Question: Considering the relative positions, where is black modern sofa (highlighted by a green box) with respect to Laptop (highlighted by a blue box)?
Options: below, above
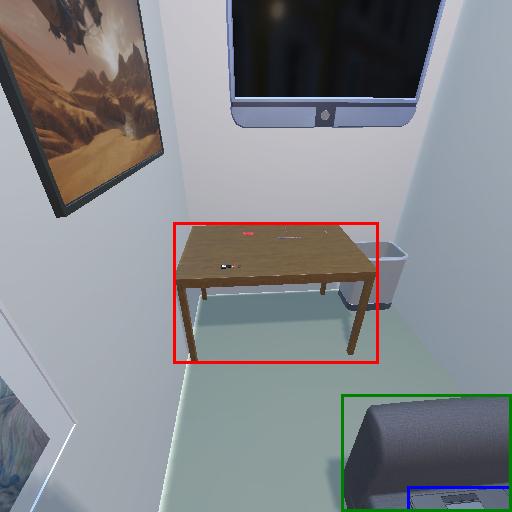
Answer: below